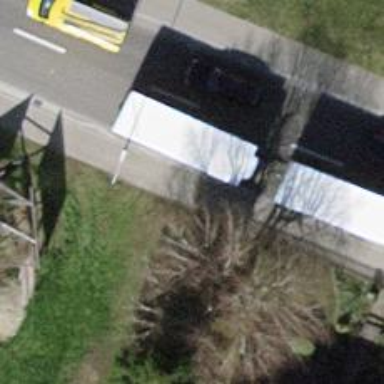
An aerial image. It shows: Asphalt sidewalk along the footway.